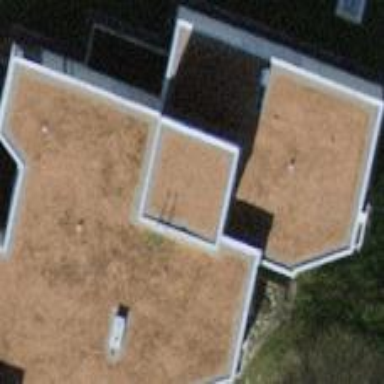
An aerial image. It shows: Apartment building with flat roof.